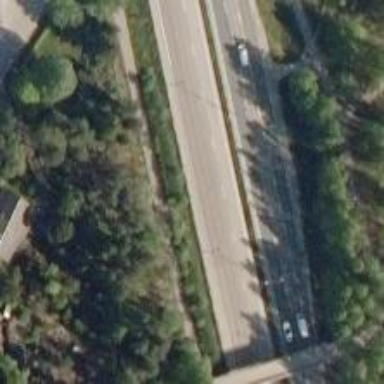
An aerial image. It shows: Asphalt road classified as trunk highway.